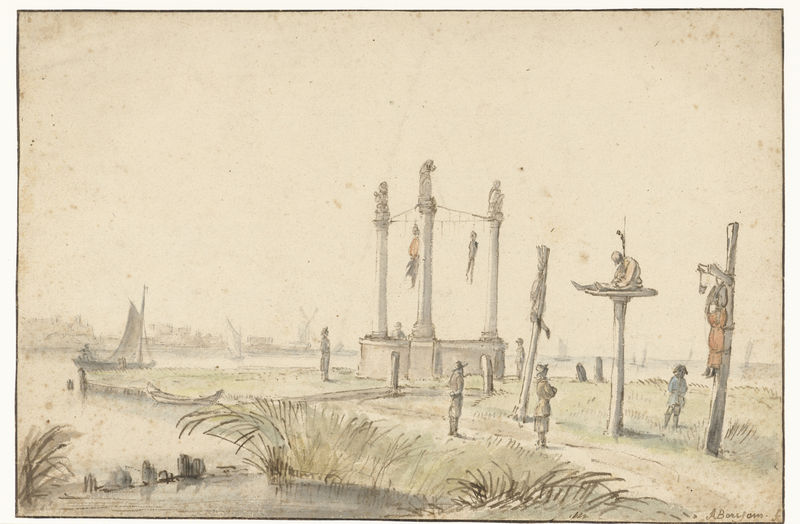
Titel: Galgenveld aan de rand van de Volewijk
Künstler: Anthonie van Borssom
Standort: Amsterdam
Institution: Rijksmuseum
Schlagwörter: himmel, wasser, dreieck, menschen, stadt, ufer, männer, säulen, weg, hinrichtung, horizont, schilf, weite, windmühle, boot, schiff, segel, segelboot, fluß, soldaten, kreuz, seil, schaulustige, wächter, gekreuzigt, delta, folter, galgen, gehängte, tode, gehenkte